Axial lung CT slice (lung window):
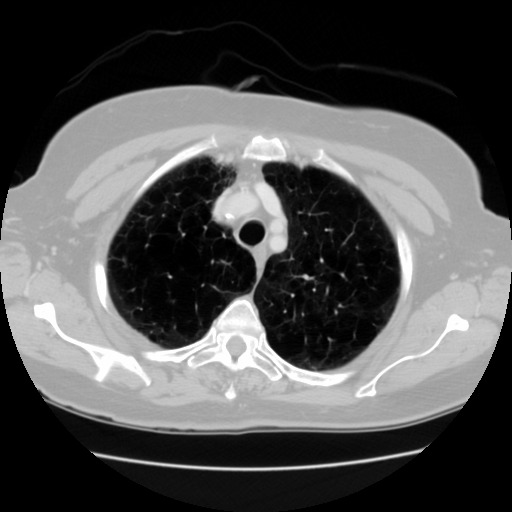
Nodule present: no